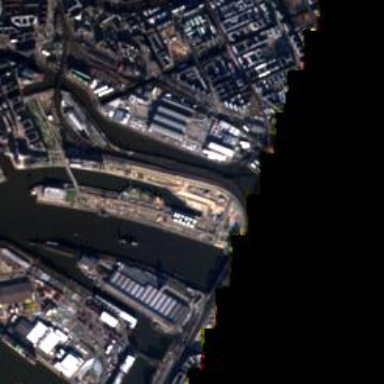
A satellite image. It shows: Man-made quay.